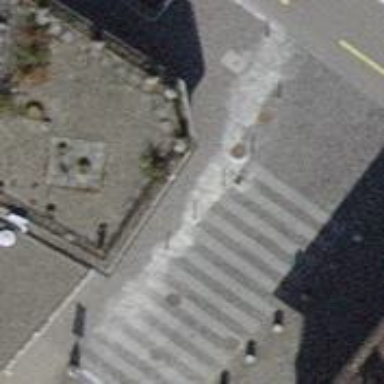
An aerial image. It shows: Footway surfaced with paving stones.